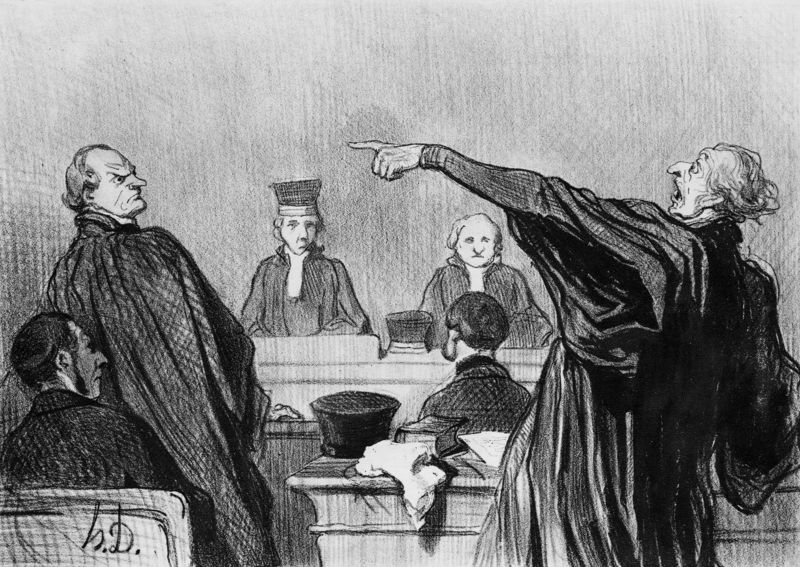
Titel: Un avocat qui évidemment est rempli de la conviction la plus intime ... que son client le paiera bien, Ein Advokat, der bis ins Innerste davon überzeugt ist, dass sein Klient - ihn gut honorieren wird
Künstler: Honoré Daumier
Institution: Sammlung nicht angegeben
Schlagwörter: angriff, dunkel, hand, mann, schatten, weiß, menschen, sitzen, bewegung, finger, frankreich, frau, geste, grau, hell, hintergrund, hut, hüte, männer, nase, profil, schwarz, stirn, stuhl, szene, tisch, tische, zeichnung, zimmer, blick, tuch, haube, zylinder, gericht, mütze, richter, wand, arm, böse, falten, gesicht, kleidung, kragen, signatur, gewand, haare, mantel, redner, sessel, kinn, kontrast, sitz, rede, grafik, graphik, bank, saal, karikatur, nasen, zeigefinger, glatze, mimik, robe, zeigen, wei, buch, kohle, druck, druckgraphik, lithographie, schwarz-weiß, radierung, stich, hakennase, karrikatur, kritik, streit, bleistift, gestik, verhandlung, pult, daumier, honore daumier, anklage, gerichtsverhandlung, kläger, schöffen, talar, verteidiger, miene, deuten, disput, lehen, zeichung, anwalt, prozess, urteil, sauer, jude, ankläger, klage, gesetz, unterschirft, anhörung, anklagen, honore, gerichtssaal, finder, h.d., angeklagter, anwälte, geschworene, advokat, charivan, denunzieren, gesetzesbuch, honoré daumer, rechtsprechung, staatsanwalt, bllick, angeklagt, anwalrt, gerich, beklagter, hd, kohleradierung, schimpf